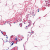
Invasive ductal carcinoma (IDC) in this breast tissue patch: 0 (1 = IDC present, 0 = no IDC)